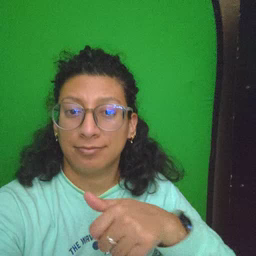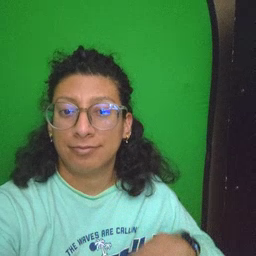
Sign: owl